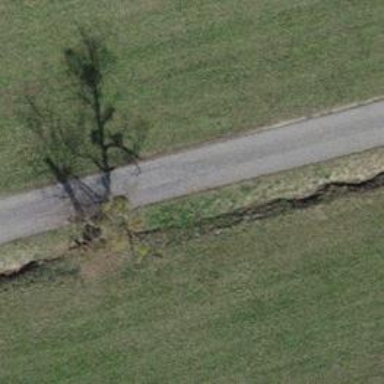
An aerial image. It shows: Ditch in the surroundings.